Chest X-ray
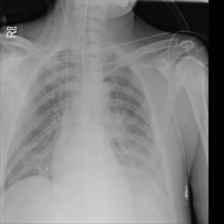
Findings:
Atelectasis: negative
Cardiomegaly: negative
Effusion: positive
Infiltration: negative
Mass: negative
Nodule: negative
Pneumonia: negative
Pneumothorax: negative
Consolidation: negative
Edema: negative
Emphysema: negative
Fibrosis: negative
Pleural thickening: negative
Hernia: negative